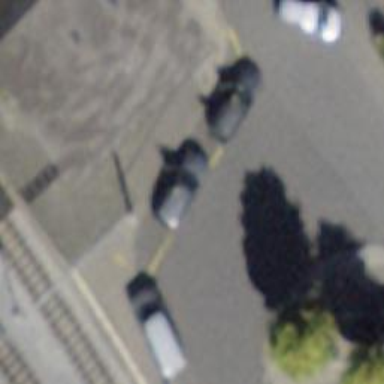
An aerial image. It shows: Taxi stand.